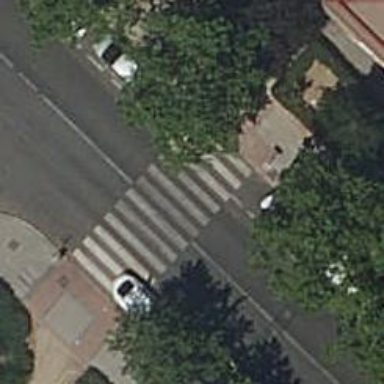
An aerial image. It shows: Uncontrolled footway crossing with markings.